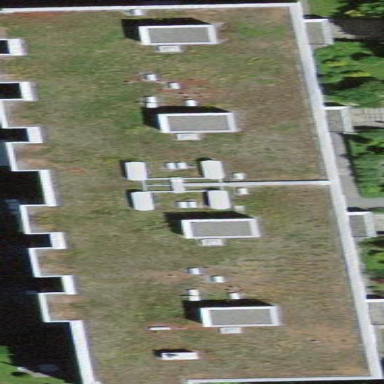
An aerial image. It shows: Building with apartments and flat roof.